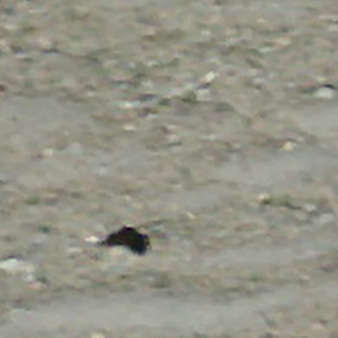
Label: other